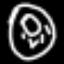
Label: donut